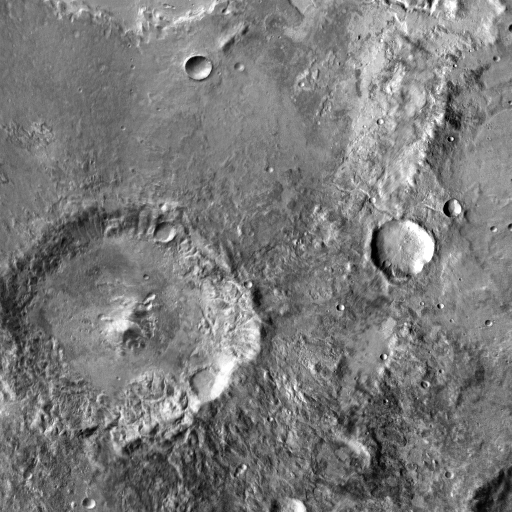
Crater classes present: Background, Other, Buried, Secondary